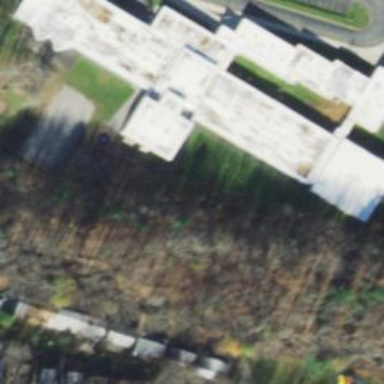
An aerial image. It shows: School.